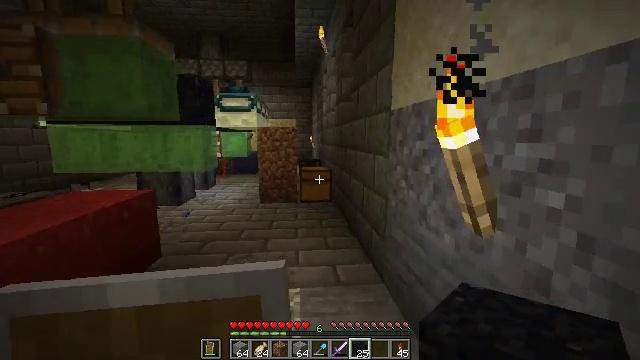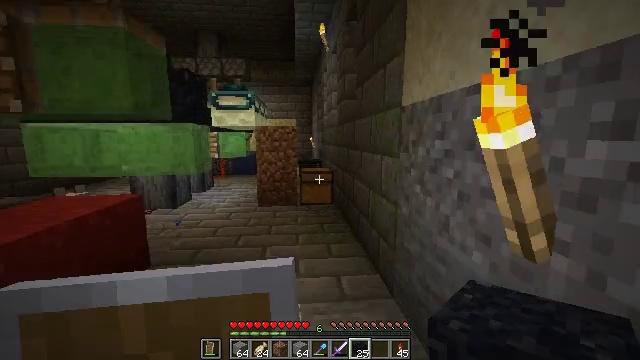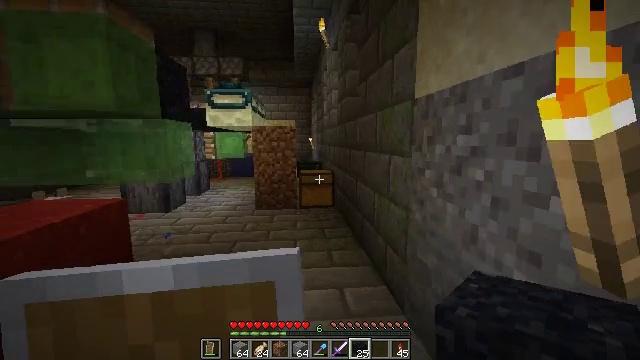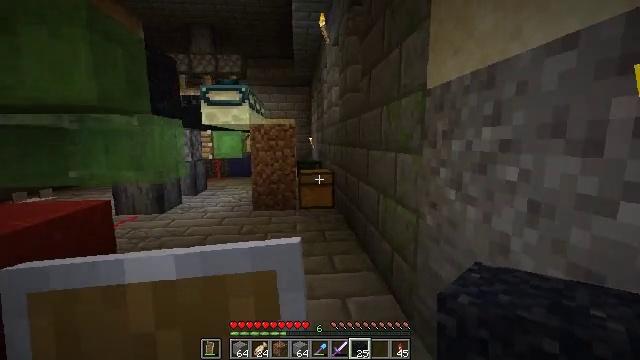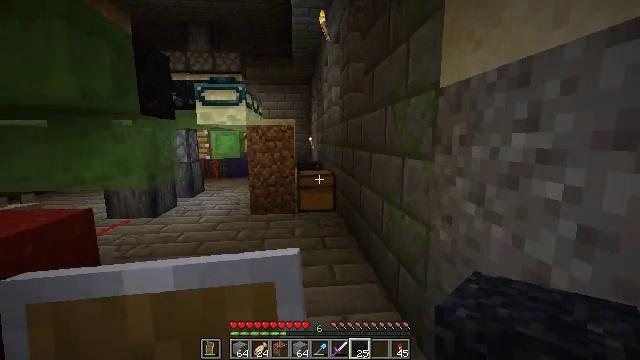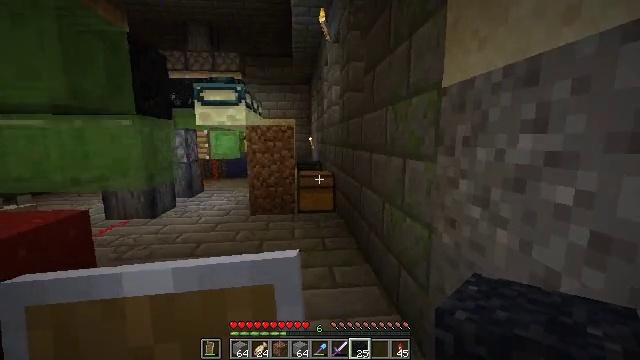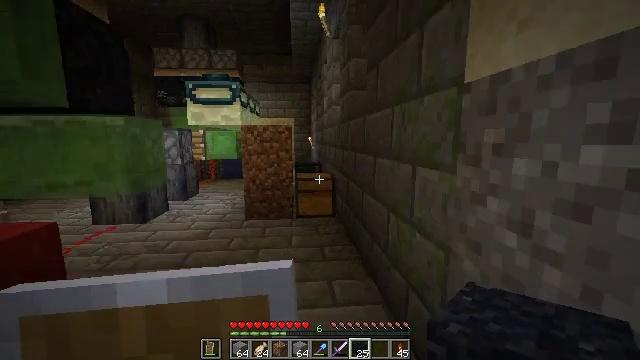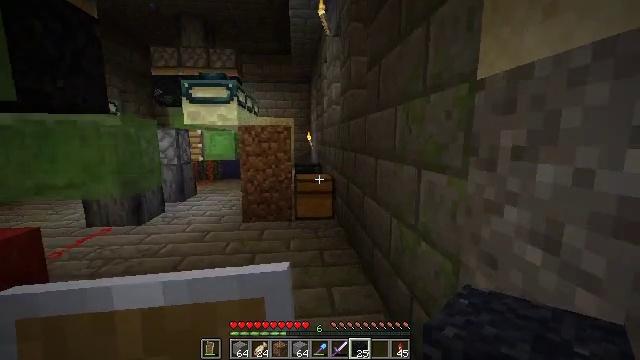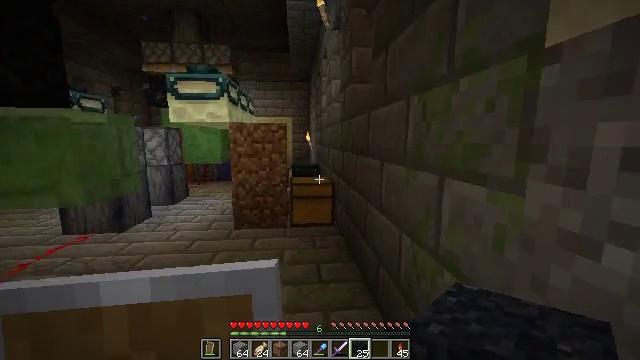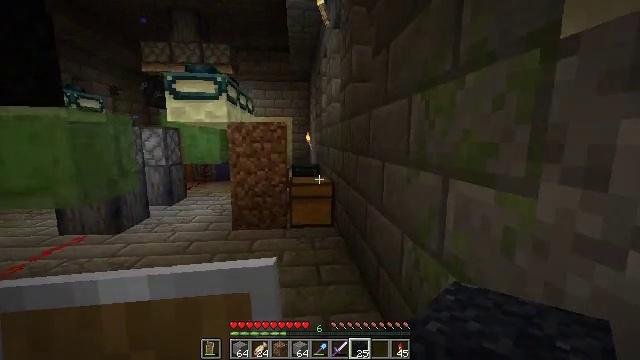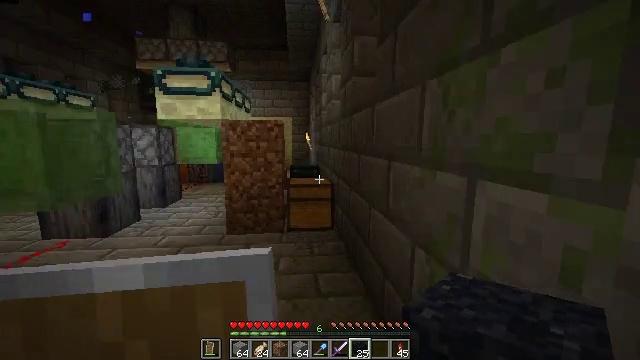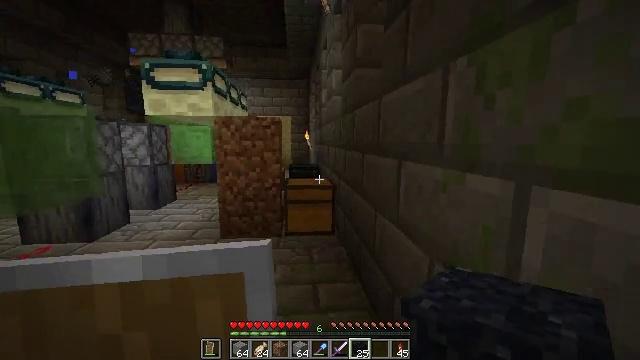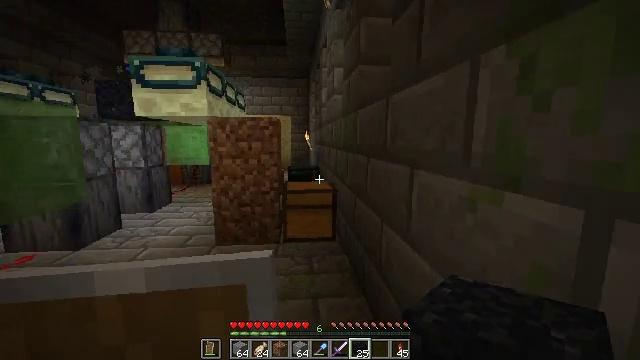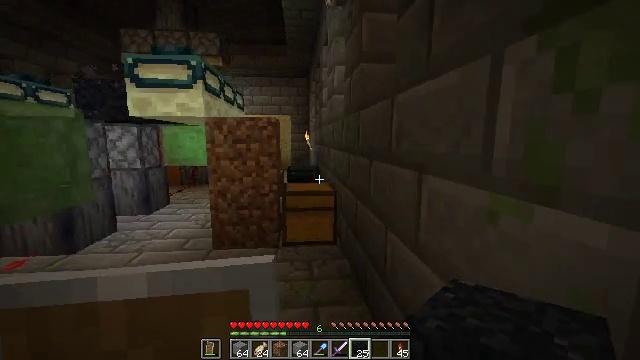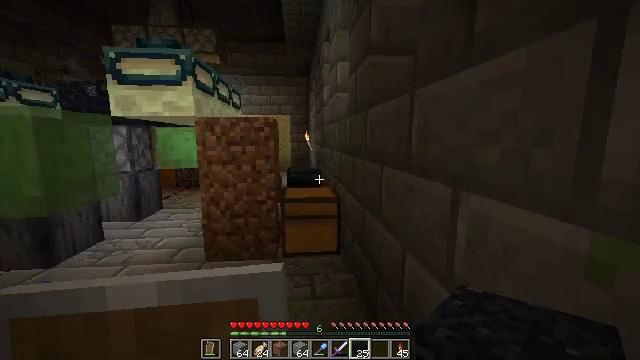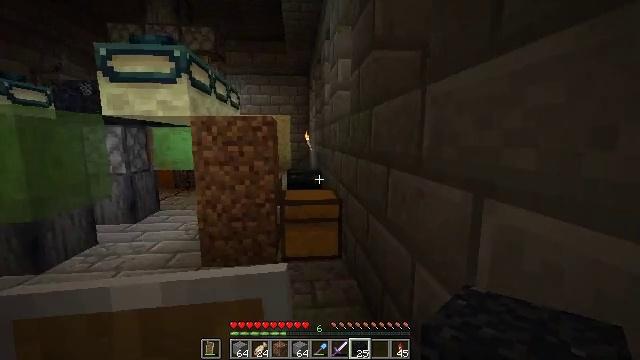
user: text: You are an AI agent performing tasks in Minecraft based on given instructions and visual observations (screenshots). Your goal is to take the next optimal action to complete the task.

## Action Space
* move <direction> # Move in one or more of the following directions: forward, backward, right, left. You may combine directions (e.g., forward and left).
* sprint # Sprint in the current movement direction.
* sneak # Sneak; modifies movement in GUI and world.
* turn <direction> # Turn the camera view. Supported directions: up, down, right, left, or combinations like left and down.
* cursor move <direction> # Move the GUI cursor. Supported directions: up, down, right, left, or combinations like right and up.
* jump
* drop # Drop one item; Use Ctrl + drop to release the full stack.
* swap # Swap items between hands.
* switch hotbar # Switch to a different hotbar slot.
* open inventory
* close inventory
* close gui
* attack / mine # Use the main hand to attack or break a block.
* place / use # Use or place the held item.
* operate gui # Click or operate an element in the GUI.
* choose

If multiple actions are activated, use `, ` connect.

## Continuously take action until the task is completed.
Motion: motion action
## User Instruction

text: Collect black concrete powder by breaking it.
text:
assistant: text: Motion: move forward
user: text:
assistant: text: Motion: move forward
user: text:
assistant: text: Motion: move forward
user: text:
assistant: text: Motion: move forward
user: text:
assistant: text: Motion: move forward
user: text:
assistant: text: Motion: move forward
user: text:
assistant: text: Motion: move forward
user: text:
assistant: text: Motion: move forward
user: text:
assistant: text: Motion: move forward
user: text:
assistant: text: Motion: move forward
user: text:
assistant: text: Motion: move forward
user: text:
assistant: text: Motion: move forward
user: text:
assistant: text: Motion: move forward
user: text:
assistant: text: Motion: move forward
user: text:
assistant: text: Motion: move forward
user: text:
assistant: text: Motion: move forward
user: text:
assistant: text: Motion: move forward and move right
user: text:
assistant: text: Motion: move forward and move right
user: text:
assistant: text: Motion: move forward and move right
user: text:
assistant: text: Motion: move forward
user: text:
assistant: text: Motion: move forward
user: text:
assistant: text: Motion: move forward
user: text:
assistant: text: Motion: move forward
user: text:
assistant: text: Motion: move forward
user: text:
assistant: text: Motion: move forward
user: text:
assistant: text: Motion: move forward
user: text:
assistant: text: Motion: move forward
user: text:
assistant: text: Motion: move forward, jump
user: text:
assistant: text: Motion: move forward, jump
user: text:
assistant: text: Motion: move forward, jump